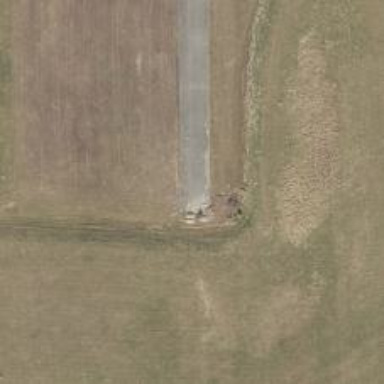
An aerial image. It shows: View of taxiway at the airport.